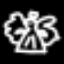
Label: angel